Question: []
'''
$( "#ddlcolors" ).change(function() {
var sel = $( "#ddlcolors option:selected" ).val();
var textbox = document.getElementById("txtmanuid");
textbox.value =$( "#ddlcolors option:selected" ).text();
});
'''
'''
<script src="https://cdnjs.cloudflare.com/ajax/libs/jquery/1.12.3/jquery.min.js"></script>
<button type="button" class="btn btn-primary btn-sm" data-toggle="modal" data-target="#myModal">Launch modal</button>
<!-- Modal -->
<div class="modal fade" id="myModal" tabindex="-1" role="dialog" aria-labelledby="myModalLabel">
<div class="modal-dialog" role="document">
<div class="modal-content">
<div class="modal-header">
<button type="button" class="close" data-dismiss="modal" aria-label="Close"><span aria-hidden="true">&times;</span></button>
<h4 class="modal-title" id="myModalLabel">Modal title</h4>
</div>
<div class="modal-body">
<select required id="ddlcolors" class="text-success form-control input-sm">
<option class="text-success" selected disabled value=""><h6>-- Select Colors --</h6></option>
<option class="text-success text-center" value="R">Red</option>
<option class="text-success text-center" value="G">Green</option>
<option class="text-success text-center" value="B">Blue</option>
<option class="text-success text-center" value="O">Orange</option>
</select>
<input type="text" readonly id="txtmanuid" >
</div>
<div class="modal-footer">
</div>
</div>
</div>
</div>
'''
Here what i am trying to achieve: whenever value of a dropdown changes, that same value should be shown in the textbox, which is right next to it.
Please help ??
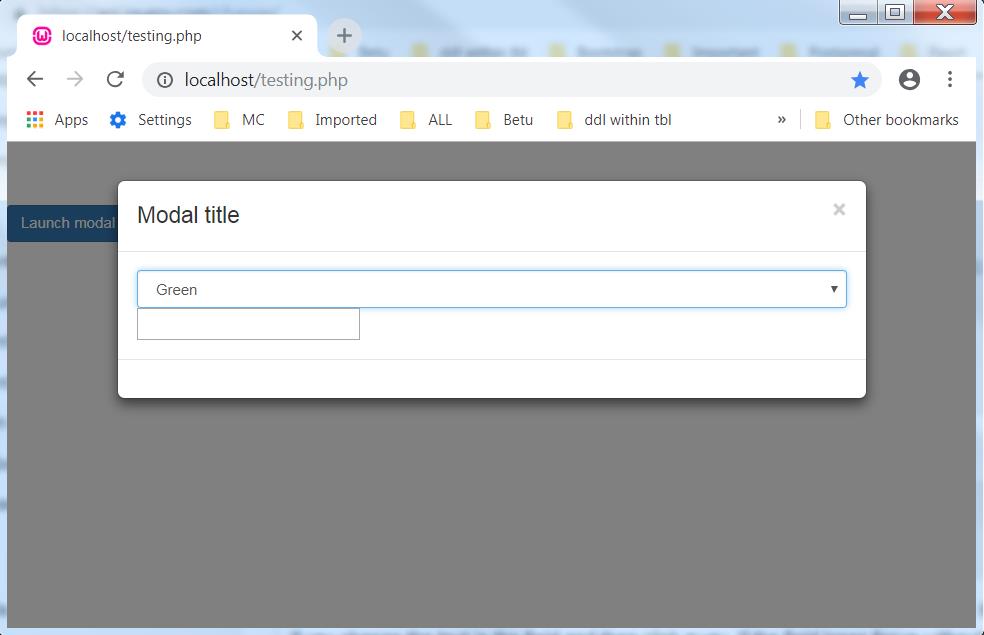
Answer: It is your expected code,
'''
<!DOCTYPE html>
<html lang="en">
<head>
<title>Bootstrap Example</title>
<meta charset="utf-8">
<meta name="viewport" content="width=device-width, initial-scale=1">
<link rel="stylesheet" href="https://maxcdn.bootstrapcdn.com/bootstrap/3.3.7/css/bootstrap.min.css">
<script src="https://ajax.googleapis.com/ajax/libs/jquery/3.3.1/jquery.min.js"></script>
<script src="https://maxcdn.bootstrapcdn.com/bootstrap/3.3.7/js/bootstrap.min.js"></script>
</head>
<body>
<div class="container">
<h2>Modal Example</h2>
<!-- Trigger the modal with a button -->
<button type="button" class="btn btn-info btn-lg" data-toggle="modal" data-target="#myModal">Open Modal</button>
<!-- Modal -->
<div class="modal fade" id="myModal" role="dialog">
<div class="modal-dialog">
<!-- Modal content-->
<div class="modal-content">
<div class="modal-header">
<button type="button" class="close" data-dismiss="modal">&times;</button>
<h4 class="modal-title">Modal Header</h4>
</div>
<div class="modal-body">
<select required id="ddlcolors" class="text-success form-control input-sm">
<option class="text-success" selected disabled value="">
<h6>-- Select Colors --</h6>
</option>
<option class="text-success text-center" value="R">Red</option>
<option class="text-success text-center" value="G">Green</option>
<option class="text-success text-center" value="B">Blue</option>
<option class="text-success text-center" value="O">Orange</option>
</select>
<input type="text" readonly id="txtmanuid" >
</div>
<div class="modal-footer">
<button type="button" class="btn btn-default" data-dismiss="modal">Close</button>
</div>
</div>
</div>
</div>
</div>
<script>
$( "#ddlcolors" ).change(function() {
var sel = $( "#ddlcolors option:selected" ).val();
var txtman = $( "#ddlcolors option:selected" ).text()
$('#txtmanuid').val(txtman);
});
</script>
</body>
</html>
'''